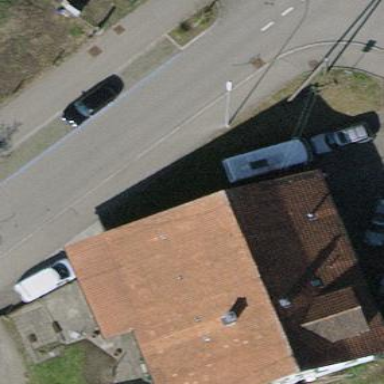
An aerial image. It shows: Terrace building.